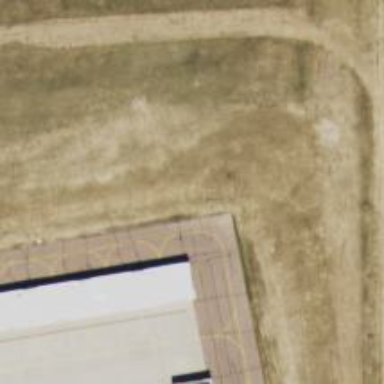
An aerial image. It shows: Image of taxiway at airport.